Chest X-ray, PA view. Patient: 2 years old, sex M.
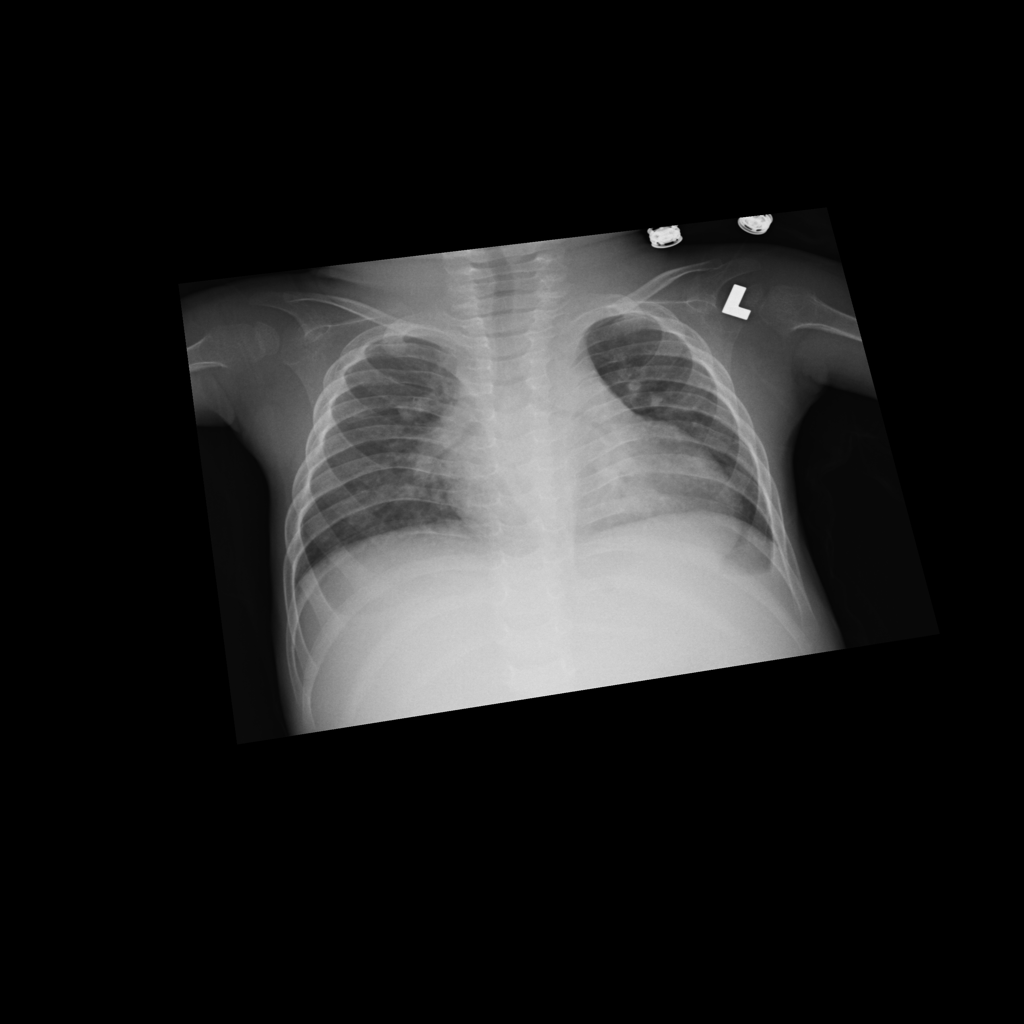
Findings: No Finding